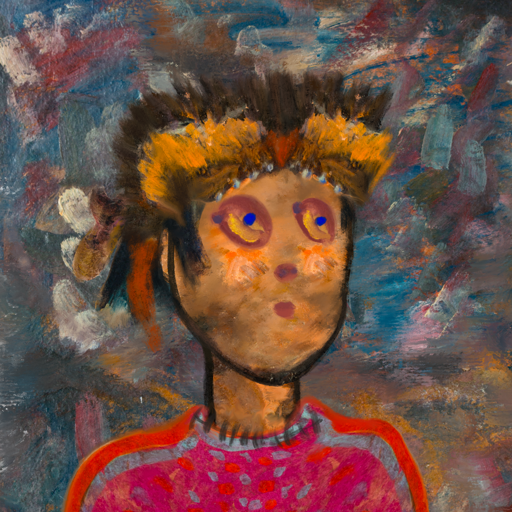
Background: Boggyland, Head And Neck Side: Gypsy_Queen, Face Side: Mother_And_Son_Son, Bust: Sisters, Hair Side: Pipe, Head Accessory: Gypsy_Queen, Second Necklace: Blank, Necklace: In_The_Sun, Baby: Blank